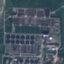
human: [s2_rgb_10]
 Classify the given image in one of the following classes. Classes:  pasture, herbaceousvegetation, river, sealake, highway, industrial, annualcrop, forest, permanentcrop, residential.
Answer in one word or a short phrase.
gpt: Industrial